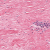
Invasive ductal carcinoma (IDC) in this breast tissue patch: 0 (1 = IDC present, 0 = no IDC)